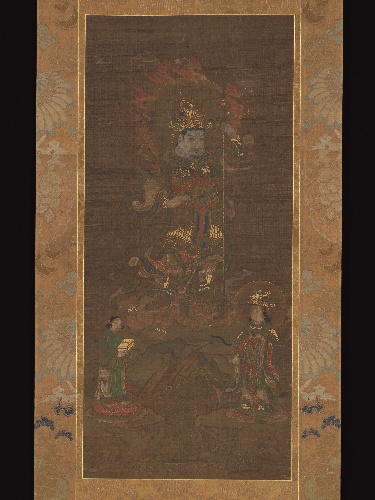
Title: 鞍馬山曼荼羅・毘沙門天三尊像図|Mount Kurama Mandala: Bishamonten Triad
Artist: Unidentified
Date: 15th–16th century
Object type: Hanging scroll
Classification: Paintings
Medium: Hanging scroll; ink, color, and gold on silk
Culture: Japan
Period: Muromachi period (1392–1573)
Dimensions: Image: 32 13/16 × 14 3/4 in. (83.4 × 37.5 cm)
Overall with mounting: 62 3/4 × 21 5/8 in. (159.4 × 54.9 cm)
Overall with knobs: 62 3/4 × 23 7/16 in. (159.4 × 59.6 cm)
Department: Asian Art
Credit line: Purchase, Gift of Chester Holcombe and Anonymous Gift, by exchange, and funds from various donors, 2018
Accession year: 2018
Repository: Metropolitan Museum of Art, New York, NY